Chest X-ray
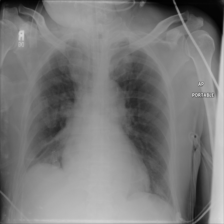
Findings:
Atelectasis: negative
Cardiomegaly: negative
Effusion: negative
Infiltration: negative
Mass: negative
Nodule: negative
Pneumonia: negative
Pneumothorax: positive
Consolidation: negative
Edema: negative
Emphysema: negative
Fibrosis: negative
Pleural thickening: negative
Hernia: negative